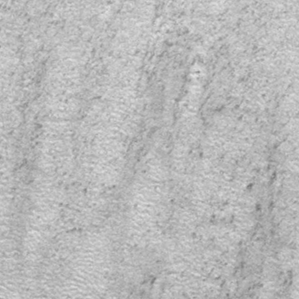
Label: frost